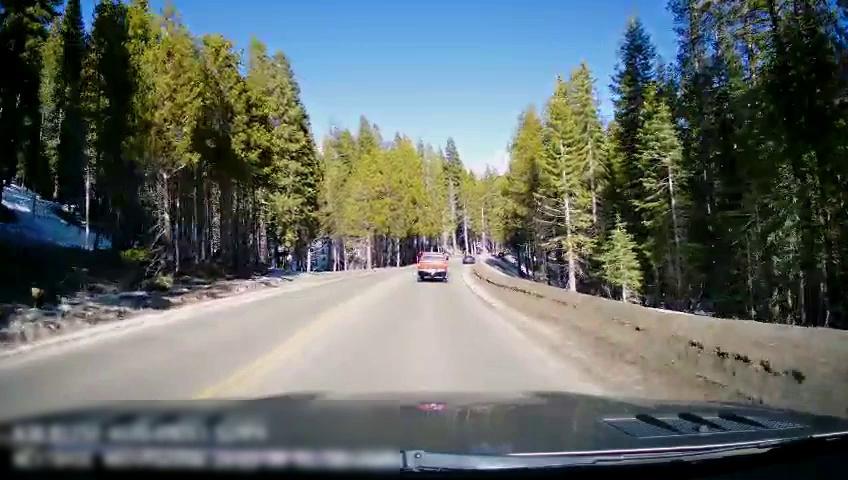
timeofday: Day
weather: Sunny
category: Drivable Space
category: Vehicles | Car
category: Vehicles | Truck